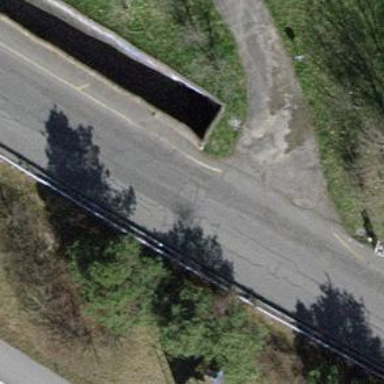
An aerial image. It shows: Footway passing through tunnel.